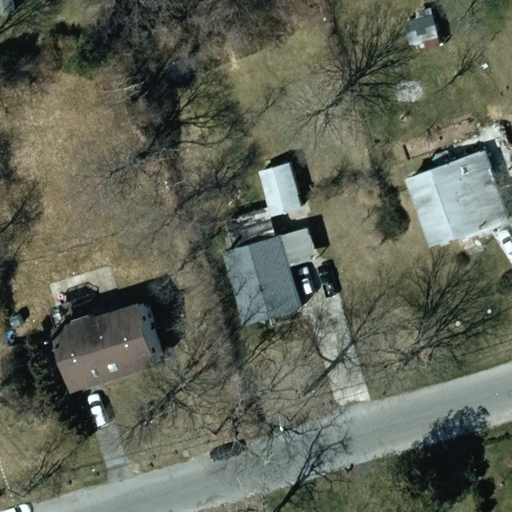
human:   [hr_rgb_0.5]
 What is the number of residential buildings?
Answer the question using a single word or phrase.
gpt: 3

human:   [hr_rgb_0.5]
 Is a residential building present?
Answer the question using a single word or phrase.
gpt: yes

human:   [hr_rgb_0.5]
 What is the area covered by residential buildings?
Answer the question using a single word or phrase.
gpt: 898m2

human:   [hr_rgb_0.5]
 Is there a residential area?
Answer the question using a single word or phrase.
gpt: yes

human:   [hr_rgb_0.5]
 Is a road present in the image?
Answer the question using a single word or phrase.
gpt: yes

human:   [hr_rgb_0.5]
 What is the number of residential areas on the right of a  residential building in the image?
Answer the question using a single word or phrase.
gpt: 0

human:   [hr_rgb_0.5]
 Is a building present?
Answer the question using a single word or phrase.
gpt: yes

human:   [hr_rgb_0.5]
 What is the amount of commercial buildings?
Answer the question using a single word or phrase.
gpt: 0

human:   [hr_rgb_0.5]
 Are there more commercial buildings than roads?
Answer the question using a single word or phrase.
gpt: no

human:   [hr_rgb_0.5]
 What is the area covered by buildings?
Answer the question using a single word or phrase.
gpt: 930m2

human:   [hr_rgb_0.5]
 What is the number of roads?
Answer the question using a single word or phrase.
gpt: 1

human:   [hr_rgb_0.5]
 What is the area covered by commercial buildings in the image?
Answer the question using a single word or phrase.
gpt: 0m2

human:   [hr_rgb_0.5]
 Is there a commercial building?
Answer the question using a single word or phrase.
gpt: no

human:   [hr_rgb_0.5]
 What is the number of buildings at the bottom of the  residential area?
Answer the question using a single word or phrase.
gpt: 4

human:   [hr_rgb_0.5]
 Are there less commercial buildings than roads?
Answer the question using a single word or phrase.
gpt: yes

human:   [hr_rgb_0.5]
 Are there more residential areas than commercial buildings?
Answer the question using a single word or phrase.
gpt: yes

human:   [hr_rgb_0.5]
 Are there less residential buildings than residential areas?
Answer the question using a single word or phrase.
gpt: no

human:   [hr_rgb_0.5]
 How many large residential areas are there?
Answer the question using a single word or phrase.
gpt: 1

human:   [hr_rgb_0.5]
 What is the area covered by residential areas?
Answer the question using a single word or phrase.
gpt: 10619m2

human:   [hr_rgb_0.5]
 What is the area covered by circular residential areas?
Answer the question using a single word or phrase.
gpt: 0m2

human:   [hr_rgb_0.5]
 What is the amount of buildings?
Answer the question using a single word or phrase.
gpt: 4

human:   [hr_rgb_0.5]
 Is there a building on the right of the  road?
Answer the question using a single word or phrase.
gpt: yes

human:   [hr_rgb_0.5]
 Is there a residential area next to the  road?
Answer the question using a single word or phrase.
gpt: yes

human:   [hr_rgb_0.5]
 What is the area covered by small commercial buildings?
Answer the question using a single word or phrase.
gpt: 0m2

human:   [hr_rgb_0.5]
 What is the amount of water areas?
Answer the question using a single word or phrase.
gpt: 0

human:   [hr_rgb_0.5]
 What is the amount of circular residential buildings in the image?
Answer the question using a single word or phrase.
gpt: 0

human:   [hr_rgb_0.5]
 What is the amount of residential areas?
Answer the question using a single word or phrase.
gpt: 1

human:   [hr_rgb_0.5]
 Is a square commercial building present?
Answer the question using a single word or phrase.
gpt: no

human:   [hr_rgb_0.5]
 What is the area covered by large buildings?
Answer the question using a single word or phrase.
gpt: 0m2

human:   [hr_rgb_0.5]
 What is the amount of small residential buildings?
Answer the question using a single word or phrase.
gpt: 0

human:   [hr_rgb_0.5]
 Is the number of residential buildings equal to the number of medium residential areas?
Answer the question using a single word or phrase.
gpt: no

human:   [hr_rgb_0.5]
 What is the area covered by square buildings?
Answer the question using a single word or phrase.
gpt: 0m2

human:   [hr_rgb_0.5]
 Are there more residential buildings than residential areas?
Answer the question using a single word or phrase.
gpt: yes

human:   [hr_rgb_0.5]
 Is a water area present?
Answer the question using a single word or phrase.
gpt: no

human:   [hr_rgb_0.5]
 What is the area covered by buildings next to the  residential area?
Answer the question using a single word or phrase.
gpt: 930m2

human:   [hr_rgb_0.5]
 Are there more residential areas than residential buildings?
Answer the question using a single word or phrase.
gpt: no

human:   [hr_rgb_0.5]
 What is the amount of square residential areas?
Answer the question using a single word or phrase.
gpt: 0

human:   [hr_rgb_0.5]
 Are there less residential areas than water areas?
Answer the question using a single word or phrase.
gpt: no

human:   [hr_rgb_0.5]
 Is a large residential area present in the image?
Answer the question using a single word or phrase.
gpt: yes

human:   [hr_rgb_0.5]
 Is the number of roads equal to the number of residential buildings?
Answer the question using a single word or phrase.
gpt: no

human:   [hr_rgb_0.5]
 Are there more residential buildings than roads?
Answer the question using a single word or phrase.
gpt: yes

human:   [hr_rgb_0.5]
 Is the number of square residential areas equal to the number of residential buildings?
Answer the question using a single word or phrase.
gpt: no

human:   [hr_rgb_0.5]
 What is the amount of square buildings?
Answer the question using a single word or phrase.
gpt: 0

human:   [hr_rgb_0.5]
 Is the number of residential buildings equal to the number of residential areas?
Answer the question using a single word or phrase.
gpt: no

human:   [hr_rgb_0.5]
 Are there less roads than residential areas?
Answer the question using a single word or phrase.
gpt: no

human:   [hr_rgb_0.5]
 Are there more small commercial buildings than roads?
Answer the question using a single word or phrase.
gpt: no

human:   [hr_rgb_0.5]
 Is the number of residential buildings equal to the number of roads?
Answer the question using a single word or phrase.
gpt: no

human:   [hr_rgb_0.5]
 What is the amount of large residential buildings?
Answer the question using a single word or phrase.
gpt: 0

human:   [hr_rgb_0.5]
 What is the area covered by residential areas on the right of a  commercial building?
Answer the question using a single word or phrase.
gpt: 0m2

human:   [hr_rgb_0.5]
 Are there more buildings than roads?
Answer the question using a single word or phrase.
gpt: yes

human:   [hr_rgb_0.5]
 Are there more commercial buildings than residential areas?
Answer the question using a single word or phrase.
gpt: no

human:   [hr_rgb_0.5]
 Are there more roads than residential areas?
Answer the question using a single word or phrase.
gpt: no

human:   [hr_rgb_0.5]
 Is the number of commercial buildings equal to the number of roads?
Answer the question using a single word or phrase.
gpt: no

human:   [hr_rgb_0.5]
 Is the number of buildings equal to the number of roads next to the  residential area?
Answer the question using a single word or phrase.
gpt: no

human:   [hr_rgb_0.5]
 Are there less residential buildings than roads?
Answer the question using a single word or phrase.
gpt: no

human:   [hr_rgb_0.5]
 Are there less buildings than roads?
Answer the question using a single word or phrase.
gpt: no

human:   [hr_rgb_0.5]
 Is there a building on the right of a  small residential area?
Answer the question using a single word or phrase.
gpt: no

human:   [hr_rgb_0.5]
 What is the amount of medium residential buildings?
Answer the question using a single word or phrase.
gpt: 3

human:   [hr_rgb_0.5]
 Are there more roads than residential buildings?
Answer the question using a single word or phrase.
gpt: no

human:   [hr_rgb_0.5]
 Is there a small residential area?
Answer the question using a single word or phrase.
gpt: no

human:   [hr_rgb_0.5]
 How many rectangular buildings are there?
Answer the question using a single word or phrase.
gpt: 3

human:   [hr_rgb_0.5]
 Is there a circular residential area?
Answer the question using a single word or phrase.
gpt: no

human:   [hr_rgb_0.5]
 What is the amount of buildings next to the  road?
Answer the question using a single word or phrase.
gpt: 4

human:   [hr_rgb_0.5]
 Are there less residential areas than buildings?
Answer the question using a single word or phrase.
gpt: yes